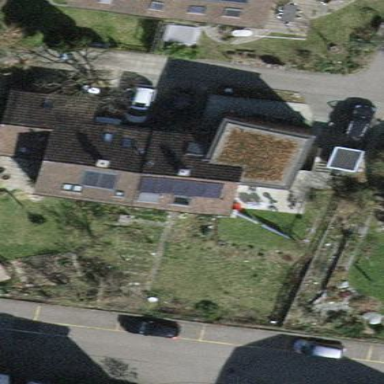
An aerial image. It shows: Building with tiled roof.